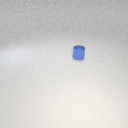
small blue metal cylinder